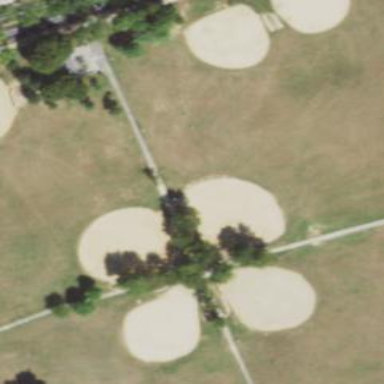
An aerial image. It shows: Baseball pitch for leisure and sports activities.